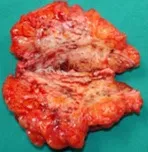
(A, B) the removed mass during surgery.
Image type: medical_photograph (other_medical_photograph)